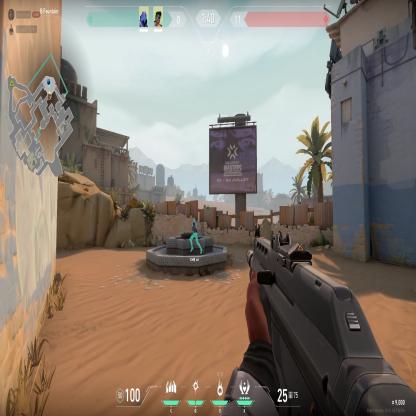
Label: teammate